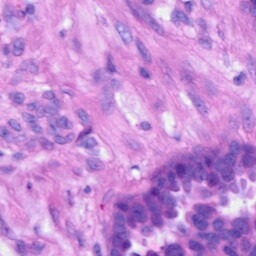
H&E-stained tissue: Ovarian